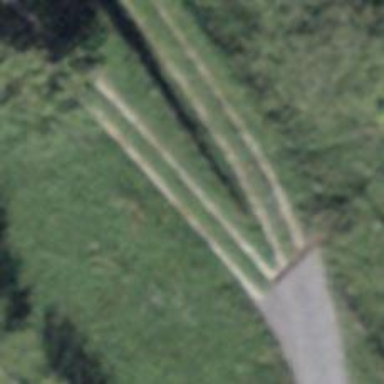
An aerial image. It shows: Unpaved driveway designated as service road.